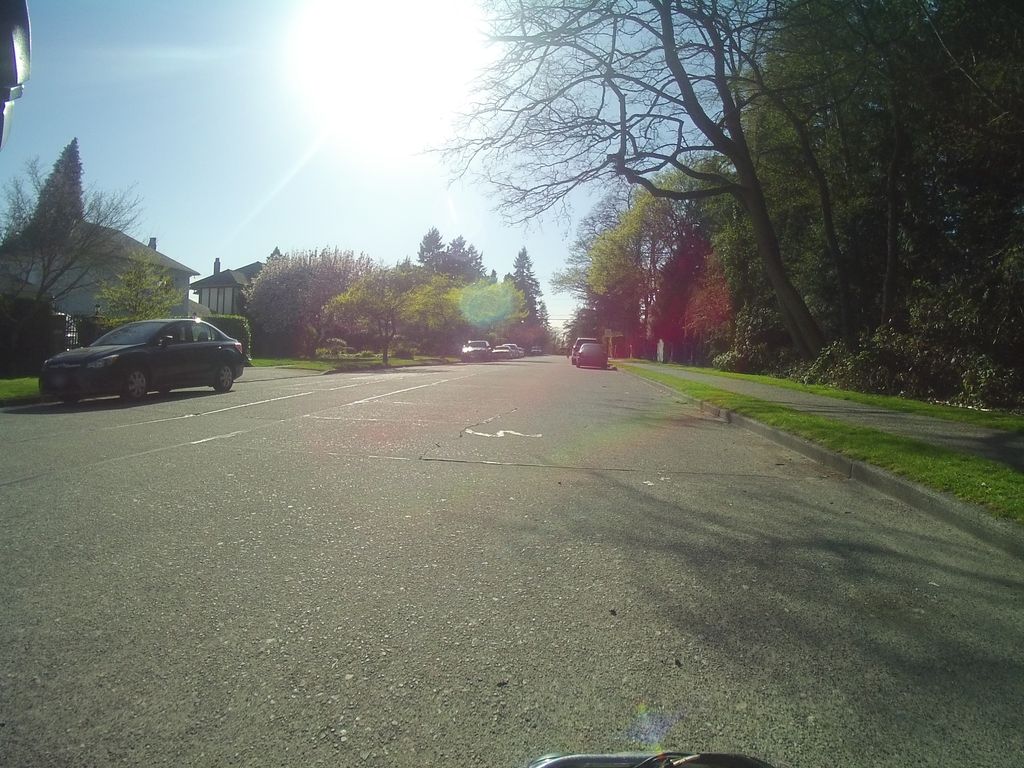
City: vancouver